Brain MRI, t2w sequence, axial 2D slice.
Patient: age 34, sex M, weight 95 kg, height 1.95 m
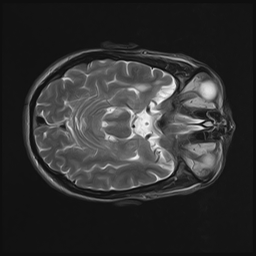